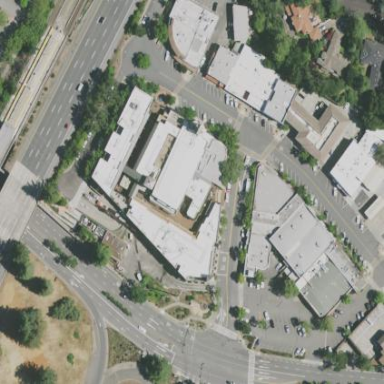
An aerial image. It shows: Retail square.